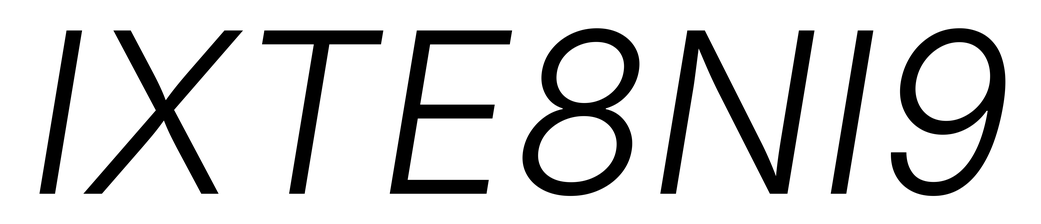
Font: Inter-Italic_Light_Italic